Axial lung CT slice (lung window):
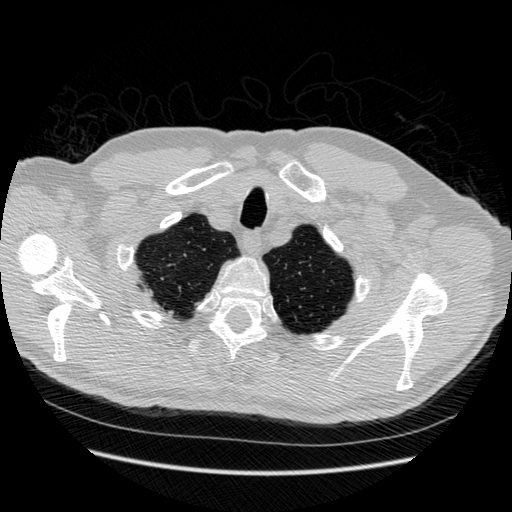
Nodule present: no